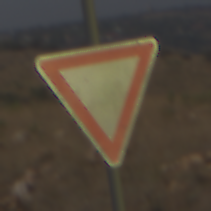
Verkehrszeichen: VorfahrtGewaehren
Umgebung: Outdoor, Nature
Tageszeit: Midday
Wetter: PartlyCloudy
Licht: Natural
Jahreszeit: NotSpecified
Kontrast: HighContrast